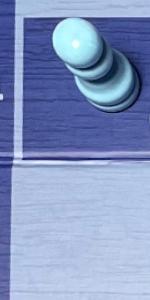
Label: Empty